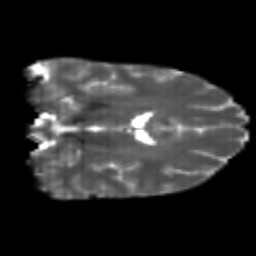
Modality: T2w
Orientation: coronal
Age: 23
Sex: female
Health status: healthy
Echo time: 0.074 s